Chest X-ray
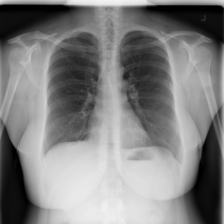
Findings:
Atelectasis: negative
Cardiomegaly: negative
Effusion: negative
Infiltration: negative
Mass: negative
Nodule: negative
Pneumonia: negative
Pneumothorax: negative
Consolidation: negative
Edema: negative
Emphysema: negative
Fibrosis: negative
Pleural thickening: negative
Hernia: negative